Question: On Laravel "4.1.x-dev",
How can I call a method on a relation within the model? From the below example
'''
public function userLink() {
return $this->user->link;
}
'''
My function 'userLink' gives me the error : 'Relationship method must return an object of type Illuminate\Database\Eloquent\Relations\Relation'
Also is there another way for me to access the linked user from Drawing with some kind of eager loading trick?

I have several different type of . Each type of user has it's own table with an in each table that corresponds to the *ID** of the table. In my 'Users' model I have a method called ''link'' that performs a ''morphTo'' and gets me the correct user object.
'''
class Drawing extends Eloquent {
public function user() {
return $this->belongsTo('User', 'user_id');
}
// this throws the relation error above, also I beleive this does two queries, anyway to improve this?
public function userLink() {
return $this->user->link;
}
}
class User extends Eloquent {
public function link() {
return $this->morphTo('User', 'type', 'id');
}
}
class Retailer extends Eloquent {
public function user() {
return $this->belongsTo('User', 'id');
}
}
class Manufacturer extends Eloquent {
public function user() {
return $this->belongsTo('User', 'id');
}
}
'''
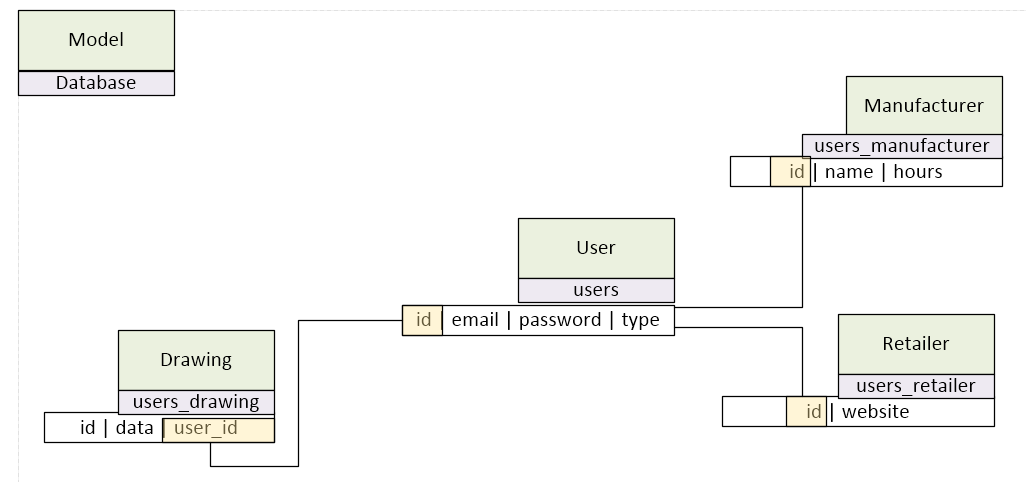
Answer: Try this instead:
'''
Drawing::first()->user->link;
'''
or this:
'''
// Drawing model
public function user()
{
return $this->belongsTo('User', 'user_id');
}
// Drawing model
// Requires above relation
public function userLink()
{
return $this->user->link;
}
'''
Then:
'''
$ulink = Drawing::first()->userLink();
'''
Also check the <URL>.
Just make changes to your method like this (Create an 'accessor'):
'''
public function getUserLinkAttribute()
{
return $this->user->link;
}
'''